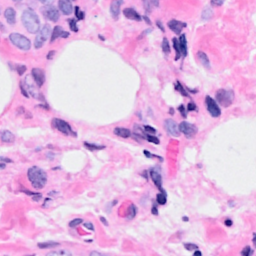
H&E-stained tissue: Breast